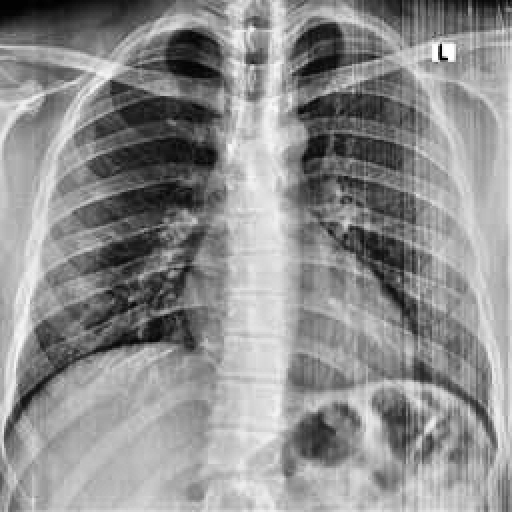
Finding: NORMAL